Question: I'm making a circle with different buttons all over, spaced out at equal intervals.
Here's what it looks like :
I want to make it so that the picture doesn't rotate. How do I achieve that ? Here's the code.
'''
- (void)drawWheel
{
// Drawing the Wheel view
wheelView = [[UIView alloc] initWithFrame:CGRectMake(0, 0, 275, 275)];
wheelView.center = self.view.center;
wheelView.layer.cornerRadius = wheelView.frame.size.width / 2.0;
wheelView.layer.borderColor = [UIColor whiteColor].CGColor;
//wheelView.layer.borderWidth = 0.5f;
CGFloat angleSize = 2 * M_PI / self.buttons.count;
for(int i = 0; i < self.buttons.count; i++)
{
UILabel *label = [[UILabel alloc] initWithFrame:CGRectMake(0, 0, wheelView.frame.size.width / 2.0, 40)];
label.layer.anchorPoint = CGPointMake(1.0f, 0.5f);
label.layer.position = CGPointMake(wheelView.bounds.size.width / 2.0, wheelView.bounds.size.height / 2.0);
label.transform = CGAffineTransformMakeRotation(angleSize * i);
label.backgroundColor = [UIColor clearColor];
UIButton *button = [self.buttons objectAtIndex:i];
button.center = CGPointMake(label.center.x, label.center.y + 15);
button.transform = CGAffineTransformRotate(label.transform, 2 * (angleSize * i));
[label addSubview:button];
[wheelView addSubview:label];
}
[self.view addSubview:wheelView];
}
'''
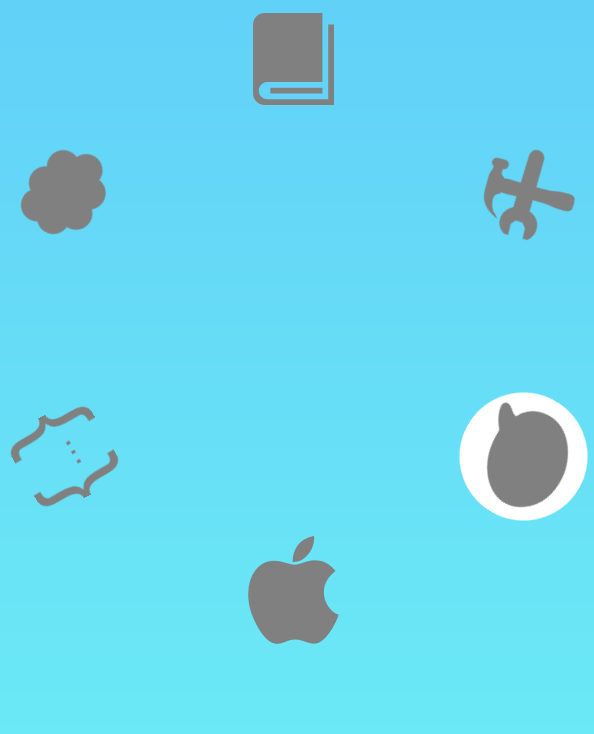
Answer: You could do something like this I think...
'''
- (void)drawWheel
{
// Drawing the Wheel view
wheelView = [[UIView alloc] initWithFrame:CGRectMake(0, 0, 275, 275)];
wheelView.center = self.view.center;
wheelView.layer.cornerRadius = wheelView.frame.size.width / 2.0;
wheelView.layer.borderColor = [UIColor whiteColor].CGColor;
//wheelView.layer.borderWidth = 0.5f;
CGFloat angleSize = 2 * M_PI / self.buttons.count;
for(int i = 0; i < self.buttons.count; i++)
{
UILabel *label = [[UILabel alloc] initWithFrame:CGRectMake(0, 0, wheelView.frame.size.width / 2.0, 40)];
label.layer.anchorPoint = CGPointMake(1.0f, 0.5f);
label.layer.position = CGPointMake(wheelView.bounds.size.width / 2.0, wheelView.bounds.size.height / 2.0);
label.transform = CGAffineTransformMakeRotation(angleSize * i);
label.backgroundColor = [UIColor clearColor];
UIButton *button = [self.buttons objectAtIndex:i];
button.center = CGPointMake(label.center.x, label.center.y + 15);
// change this line
button.transform = CGAffineTransformMakeRotation(-angleSize * i);
[label addSubview:button];
[wheelView addSubview:label];
}
[self.view addSubview:wheelView];
}
'''
Here I am just transforming the button in the other direction with the same angle.
i.e. if the label is rotated 35 degrees then the button is rotated -35 degrees. This will mean the button is rotated 0 degrees relative to the sup review of the label.